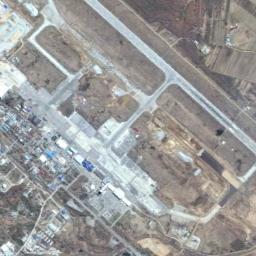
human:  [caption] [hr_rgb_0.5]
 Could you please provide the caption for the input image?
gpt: An airport with some runways in the vacant lot and some blocks beside .

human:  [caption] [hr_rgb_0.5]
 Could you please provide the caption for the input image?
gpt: There are many buildings beside the runway of the airport .

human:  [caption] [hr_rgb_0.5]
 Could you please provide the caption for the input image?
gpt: There are many buildings near the airport, And no vegetation near the airport .

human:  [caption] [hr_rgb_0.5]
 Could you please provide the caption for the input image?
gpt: The airport has a maze of roads .

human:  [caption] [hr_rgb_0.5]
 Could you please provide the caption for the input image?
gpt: An airport is surrounded by many buildings .